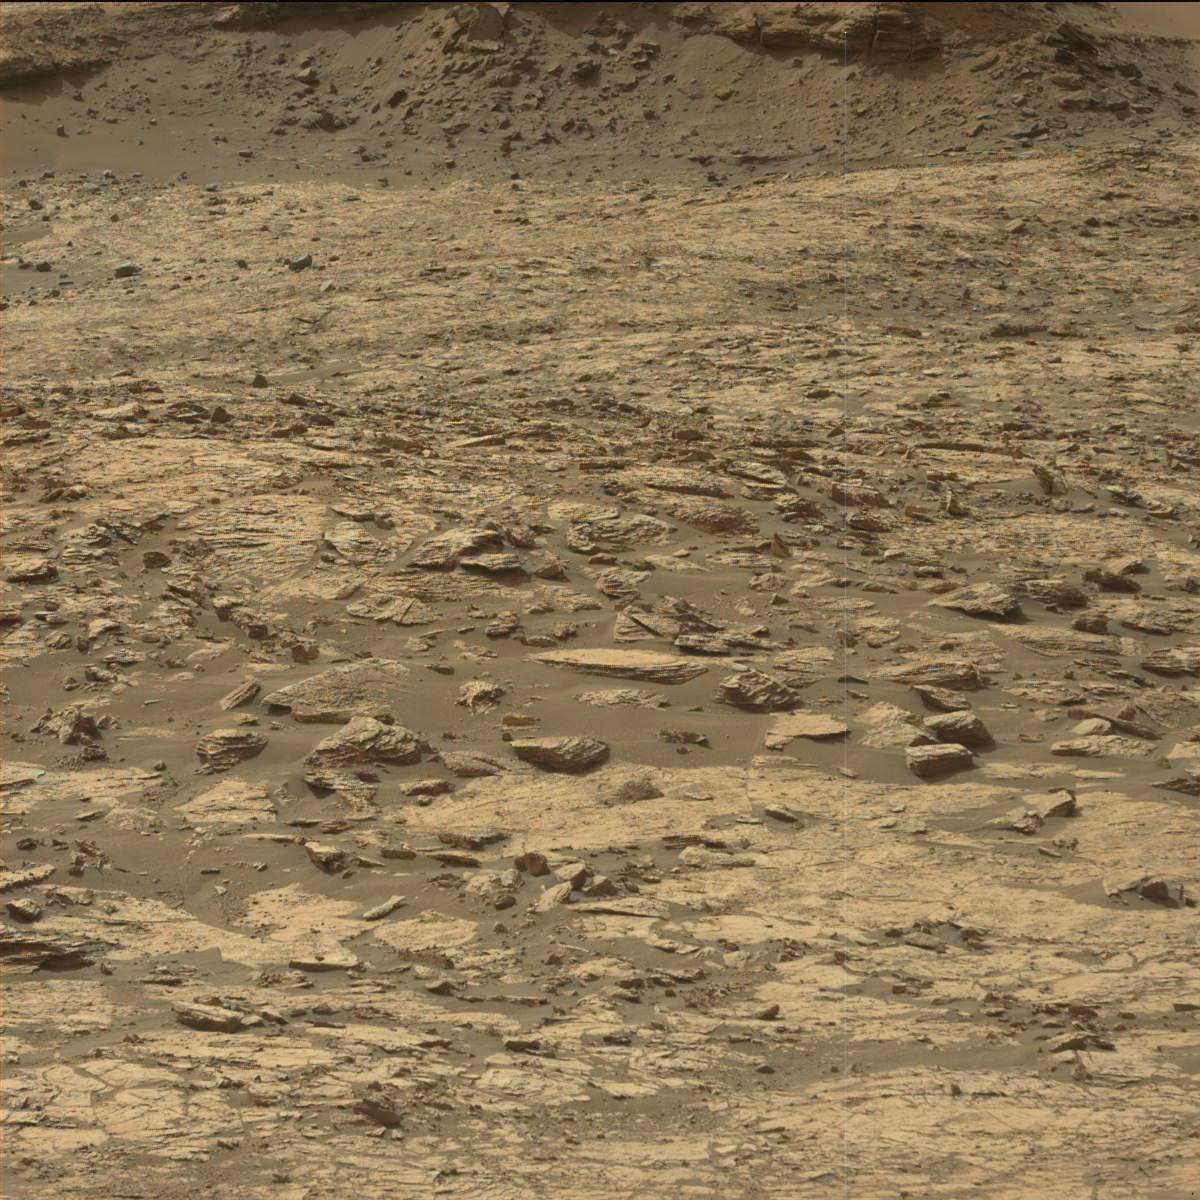
Terrain classes present: Bedrock, Sand / Soil